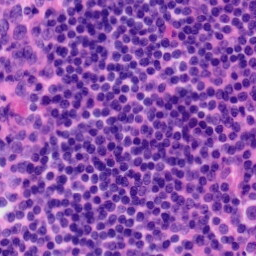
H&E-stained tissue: Tonsil